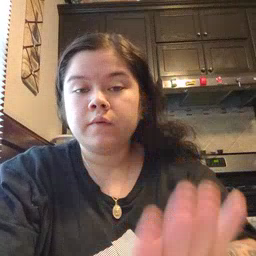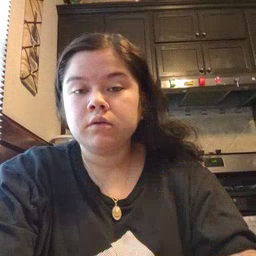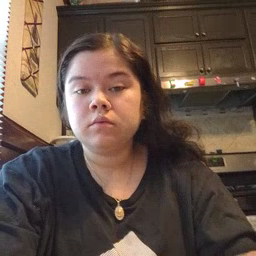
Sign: elephant